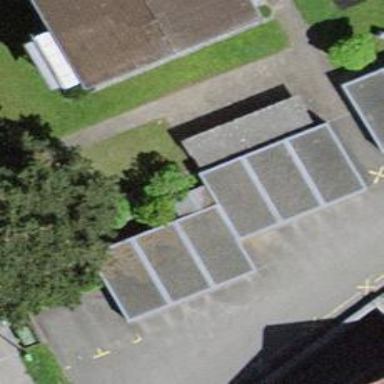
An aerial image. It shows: Garage.